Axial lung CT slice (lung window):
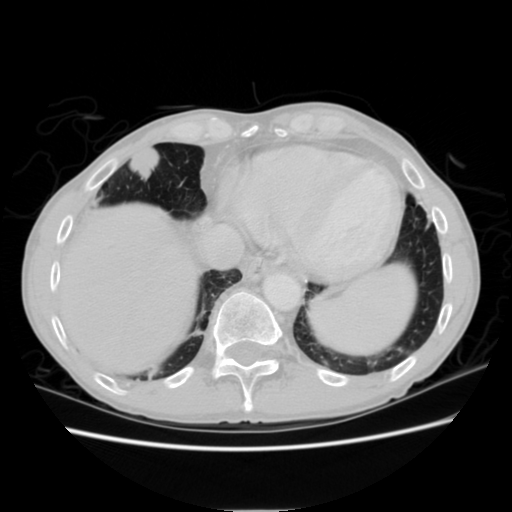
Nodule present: yes
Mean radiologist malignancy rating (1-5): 4.5